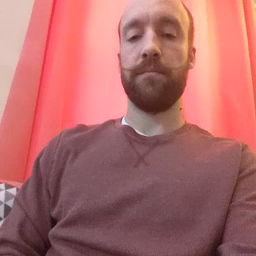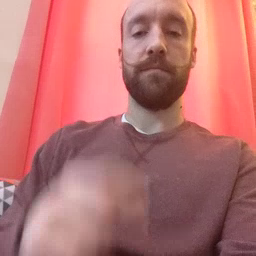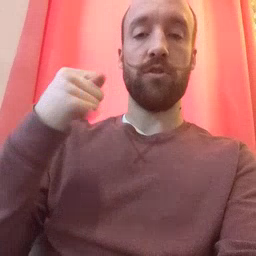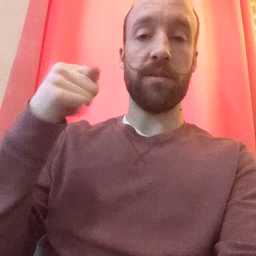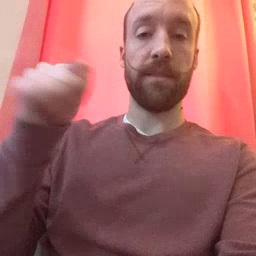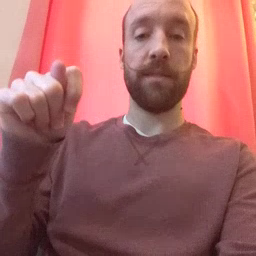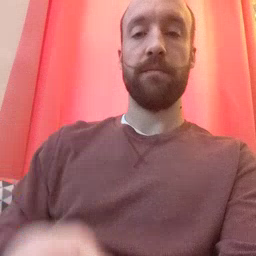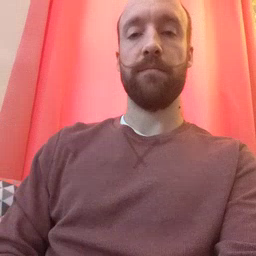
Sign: toy